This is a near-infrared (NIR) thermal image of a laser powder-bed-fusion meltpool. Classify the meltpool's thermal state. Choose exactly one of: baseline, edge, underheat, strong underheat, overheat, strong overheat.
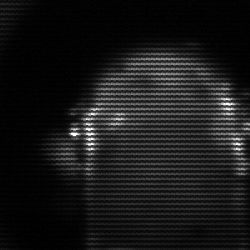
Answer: baseline